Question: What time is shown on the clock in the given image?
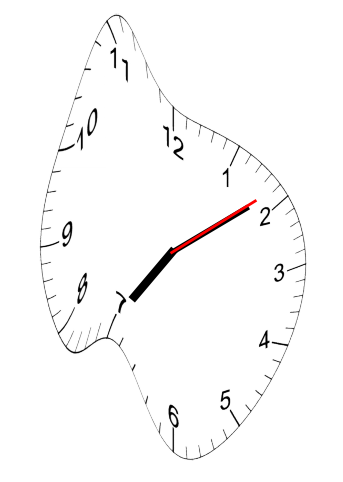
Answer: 07:09:09